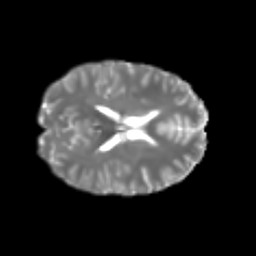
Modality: T2w
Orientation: axial
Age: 28
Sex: male
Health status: healthy